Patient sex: F
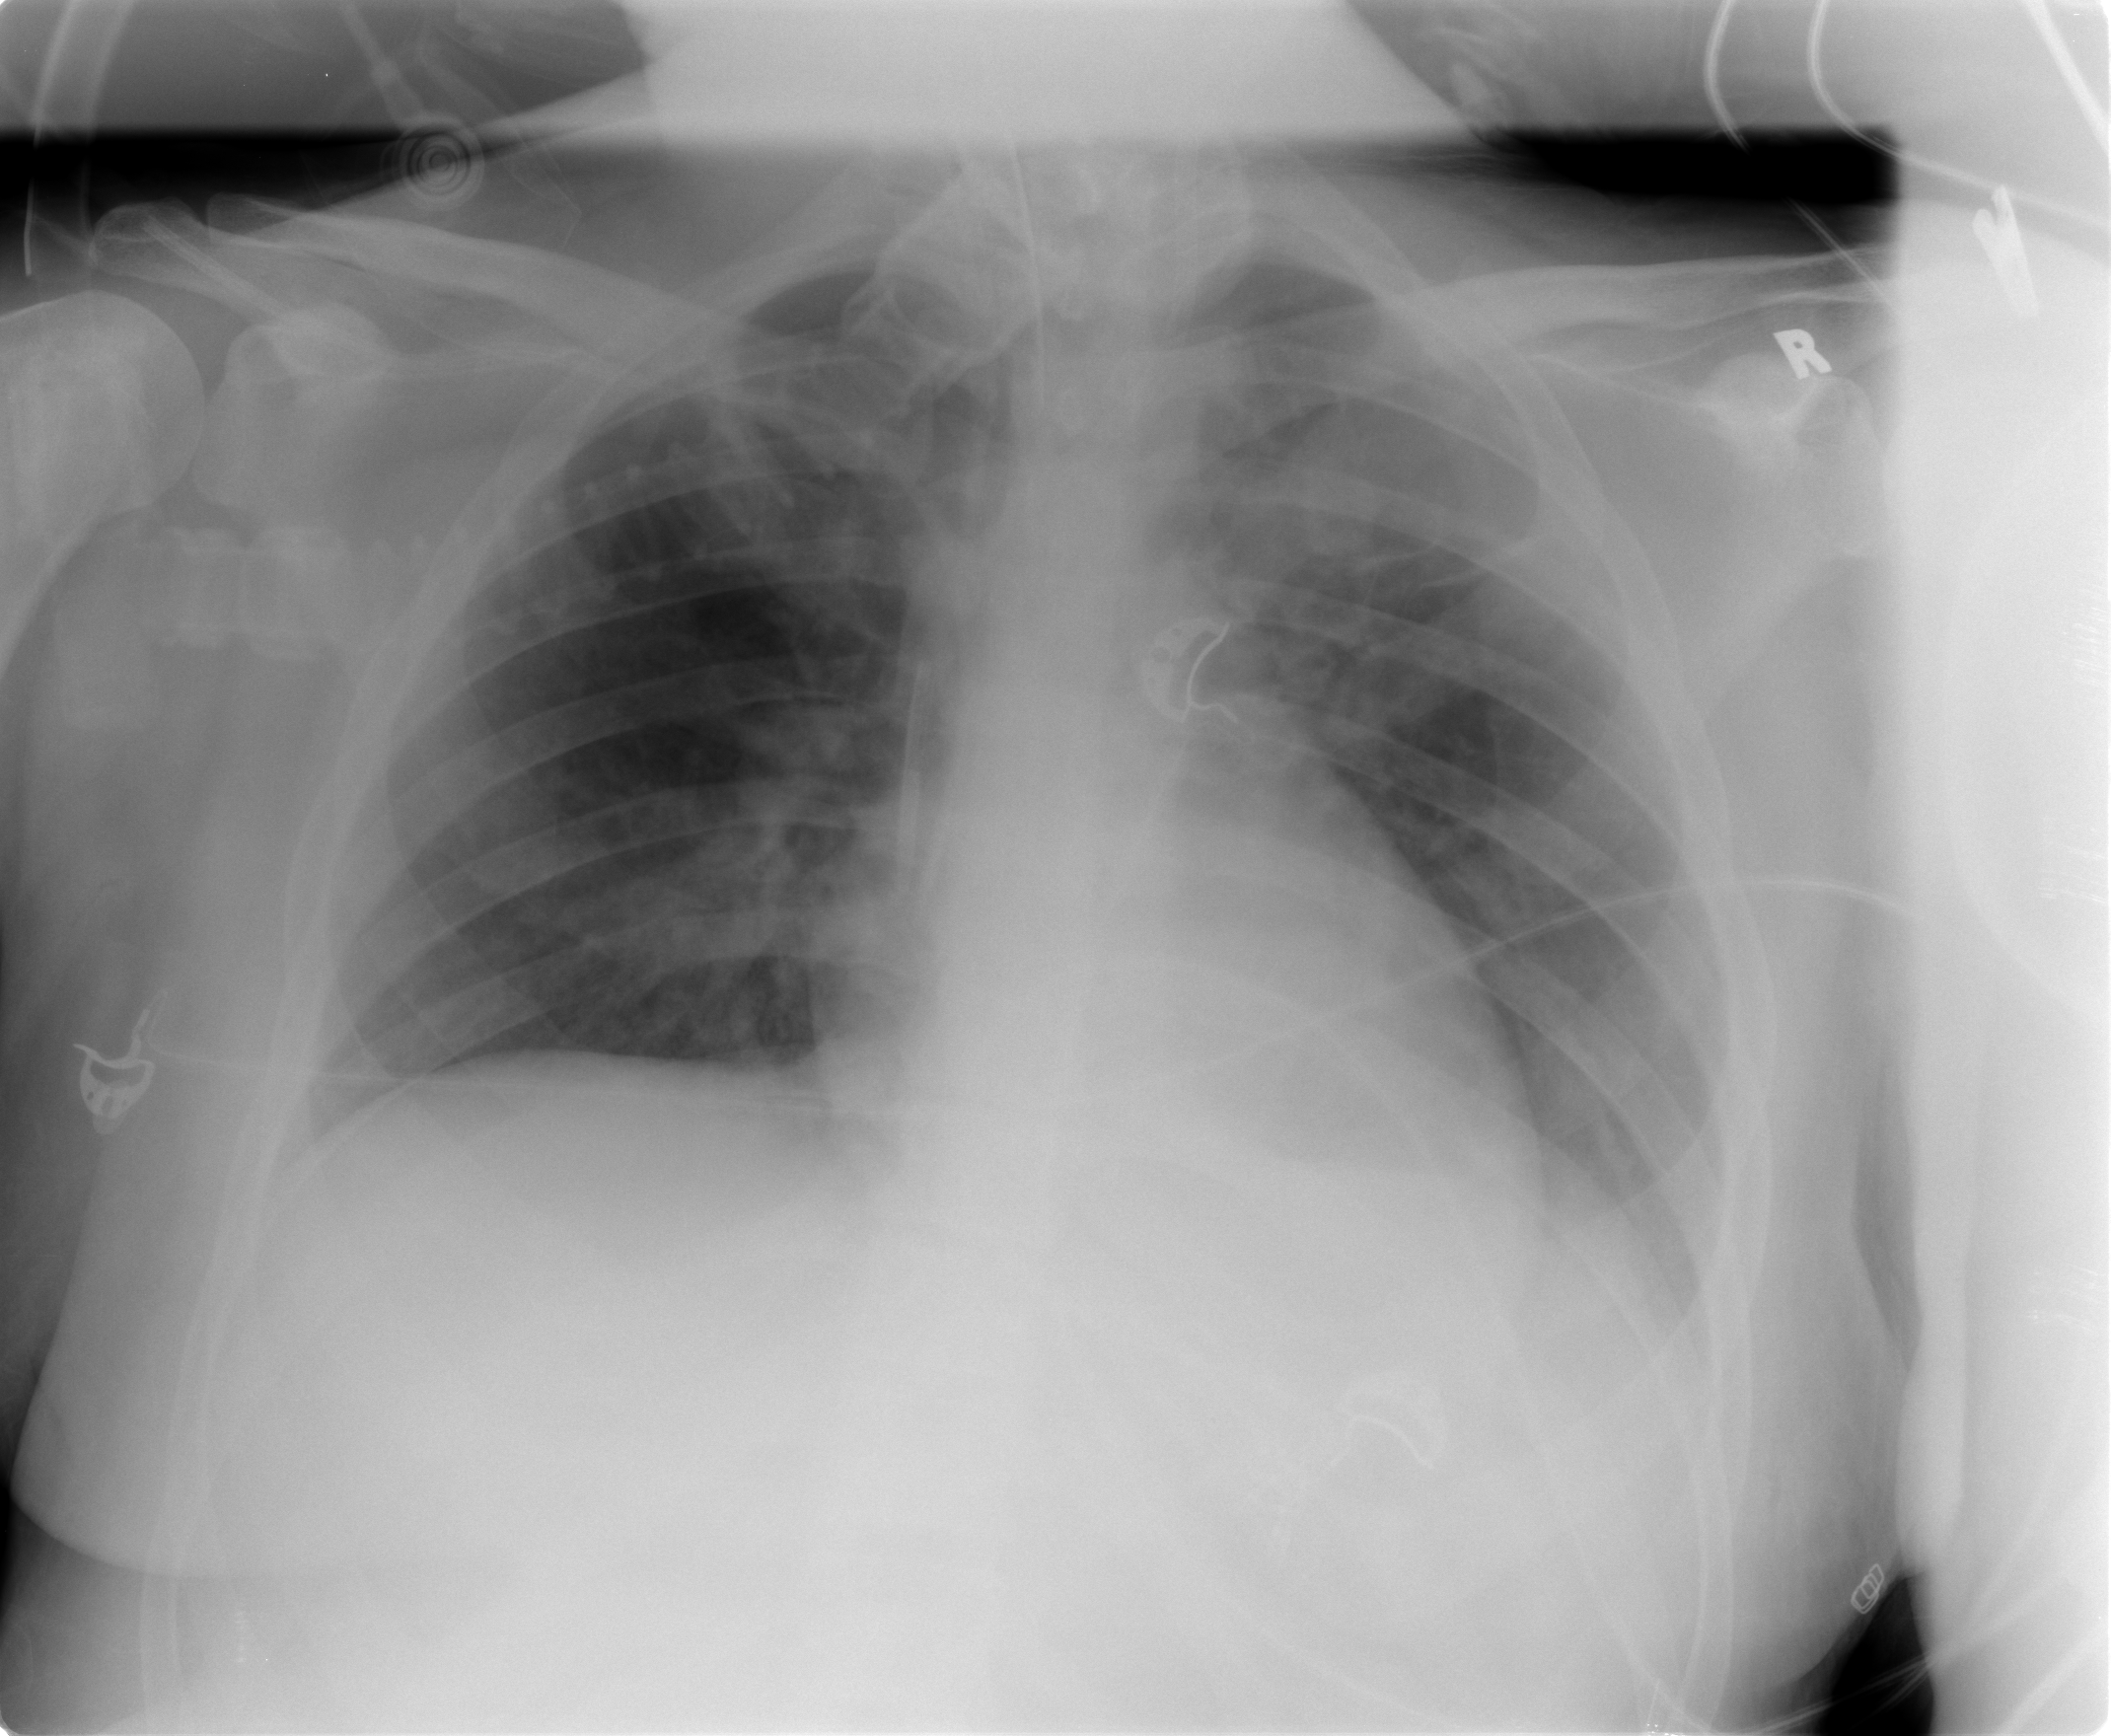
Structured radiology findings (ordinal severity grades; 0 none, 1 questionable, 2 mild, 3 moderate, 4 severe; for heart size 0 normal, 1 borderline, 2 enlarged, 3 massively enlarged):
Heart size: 0
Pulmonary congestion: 2
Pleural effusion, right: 0
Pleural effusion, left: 2
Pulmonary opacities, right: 0
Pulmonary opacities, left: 0
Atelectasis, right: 2
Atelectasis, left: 2